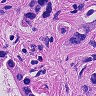
Metastatic tissue present: yes